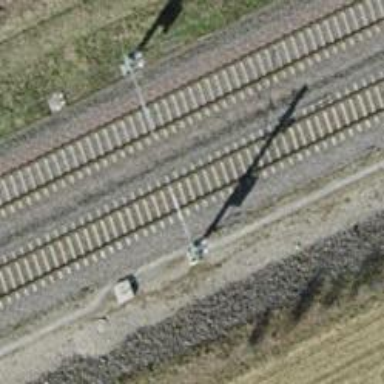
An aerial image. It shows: Catenary mast for power lines.